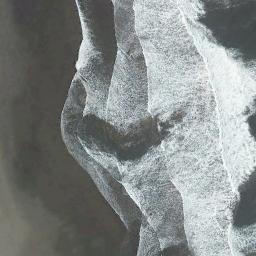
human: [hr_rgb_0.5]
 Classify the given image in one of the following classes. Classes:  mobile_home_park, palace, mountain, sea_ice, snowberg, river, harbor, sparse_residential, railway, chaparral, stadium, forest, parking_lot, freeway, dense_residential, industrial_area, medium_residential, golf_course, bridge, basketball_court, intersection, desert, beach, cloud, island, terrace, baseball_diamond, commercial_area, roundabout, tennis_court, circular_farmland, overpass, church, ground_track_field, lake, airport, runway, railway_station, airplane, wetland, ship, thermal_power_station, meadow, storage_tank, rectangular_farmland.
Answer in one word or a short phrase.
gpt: beach